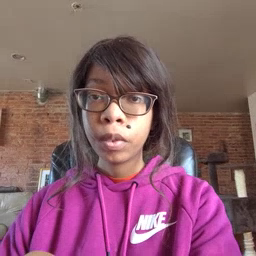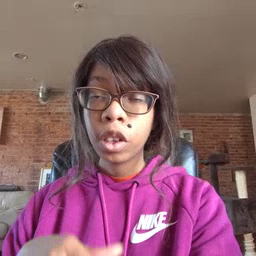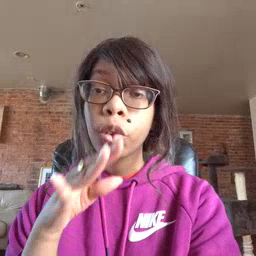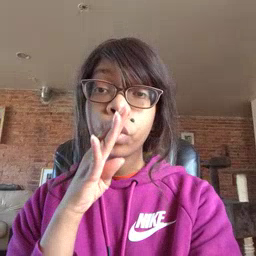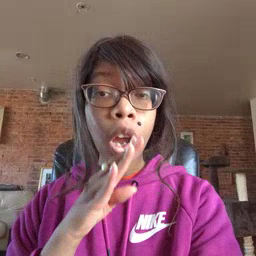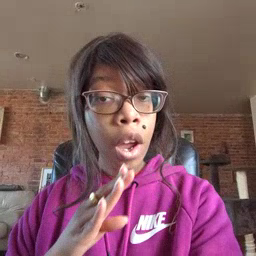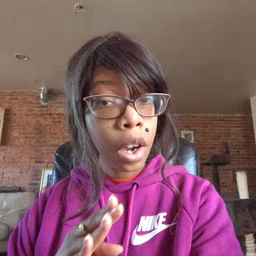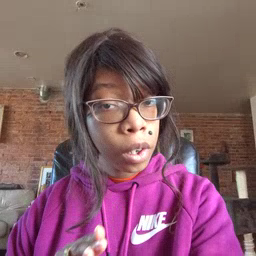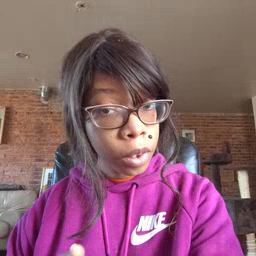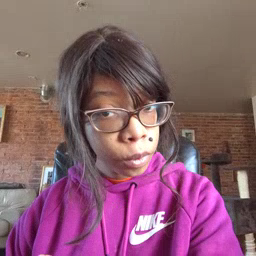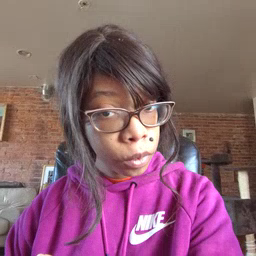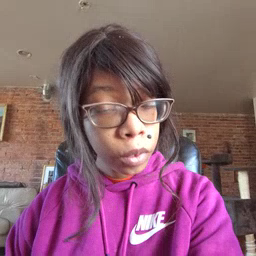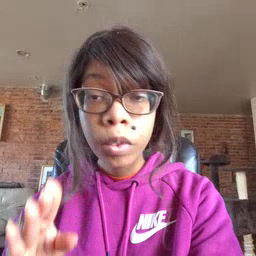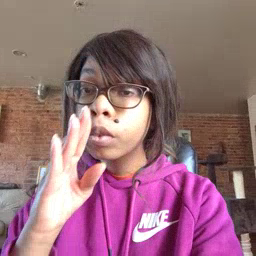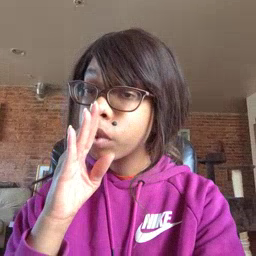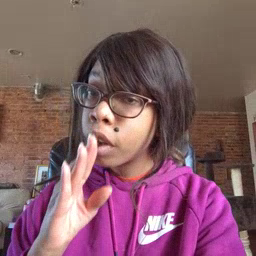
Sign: quiet